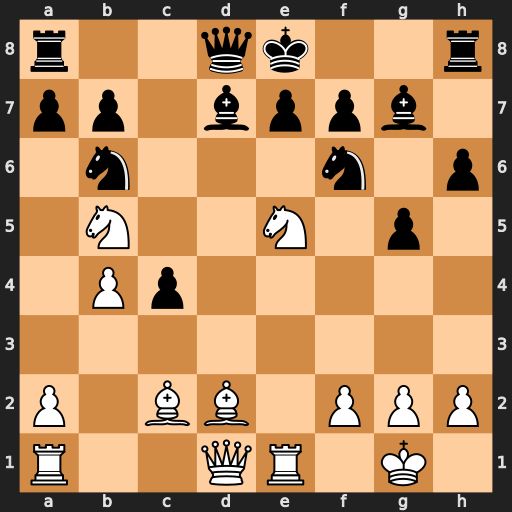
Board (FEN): r2qk2r/pp1bppb1/1n3n1p/1N2N1p1/1Pp5/8/P1BB1PPP/R2QR1K1
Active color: w
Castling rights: kq
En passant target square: -
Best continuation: Nd6+ exd6 Nc6+